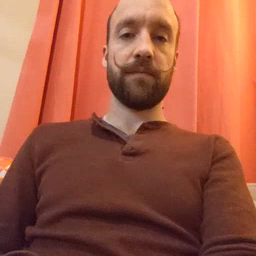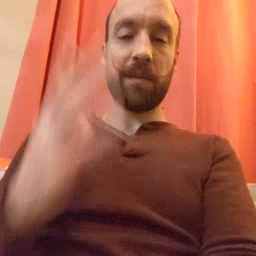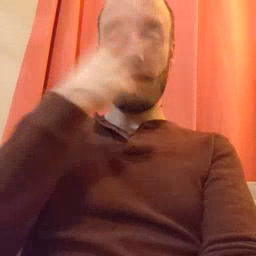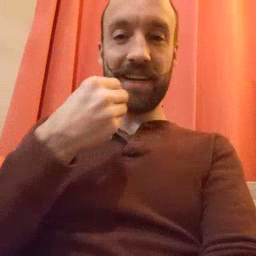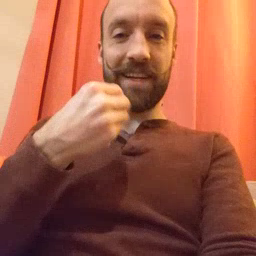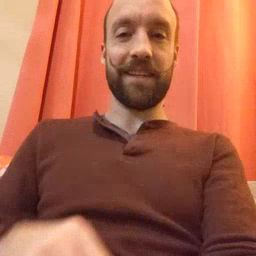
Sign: pretty